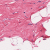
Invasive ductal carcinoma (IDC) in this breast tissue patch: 0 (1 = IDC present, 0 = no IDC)